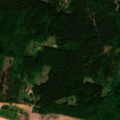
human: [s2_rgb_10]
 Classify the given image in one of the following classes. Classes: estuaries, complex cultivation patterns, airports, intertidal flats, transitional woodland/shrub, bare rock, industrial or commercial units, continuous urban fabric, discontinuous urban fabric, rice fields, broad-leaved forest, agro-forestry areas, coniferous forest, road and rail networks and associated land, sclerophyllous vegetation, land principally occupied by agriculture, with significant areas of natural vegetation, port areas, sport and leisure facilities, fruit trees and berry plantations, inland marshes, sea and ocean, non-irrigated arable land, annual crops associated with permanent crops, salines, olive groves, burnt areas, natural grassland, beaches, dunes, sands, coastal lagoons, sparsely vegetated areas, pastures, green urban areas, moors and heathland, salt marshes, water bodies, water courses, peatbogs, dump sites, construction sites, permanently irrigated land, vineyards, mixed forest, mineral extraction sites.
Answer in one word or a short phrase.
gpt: non-irrigated arable land, land principally occupied by agriculture, with significant areas of natural vegetation, coniferous forest, mixed forest, transitional woodland/shrub